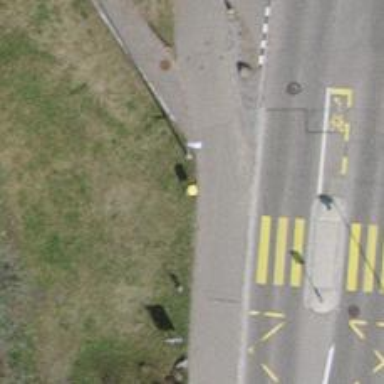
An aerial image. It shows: Post box is visible.